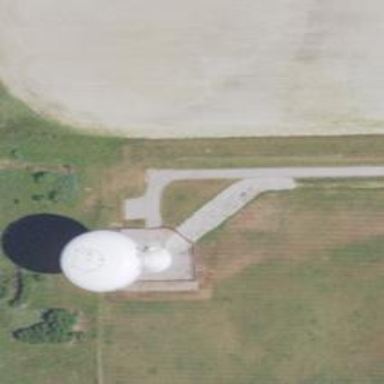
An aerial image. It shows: Water tower that is man-made.